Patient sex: F
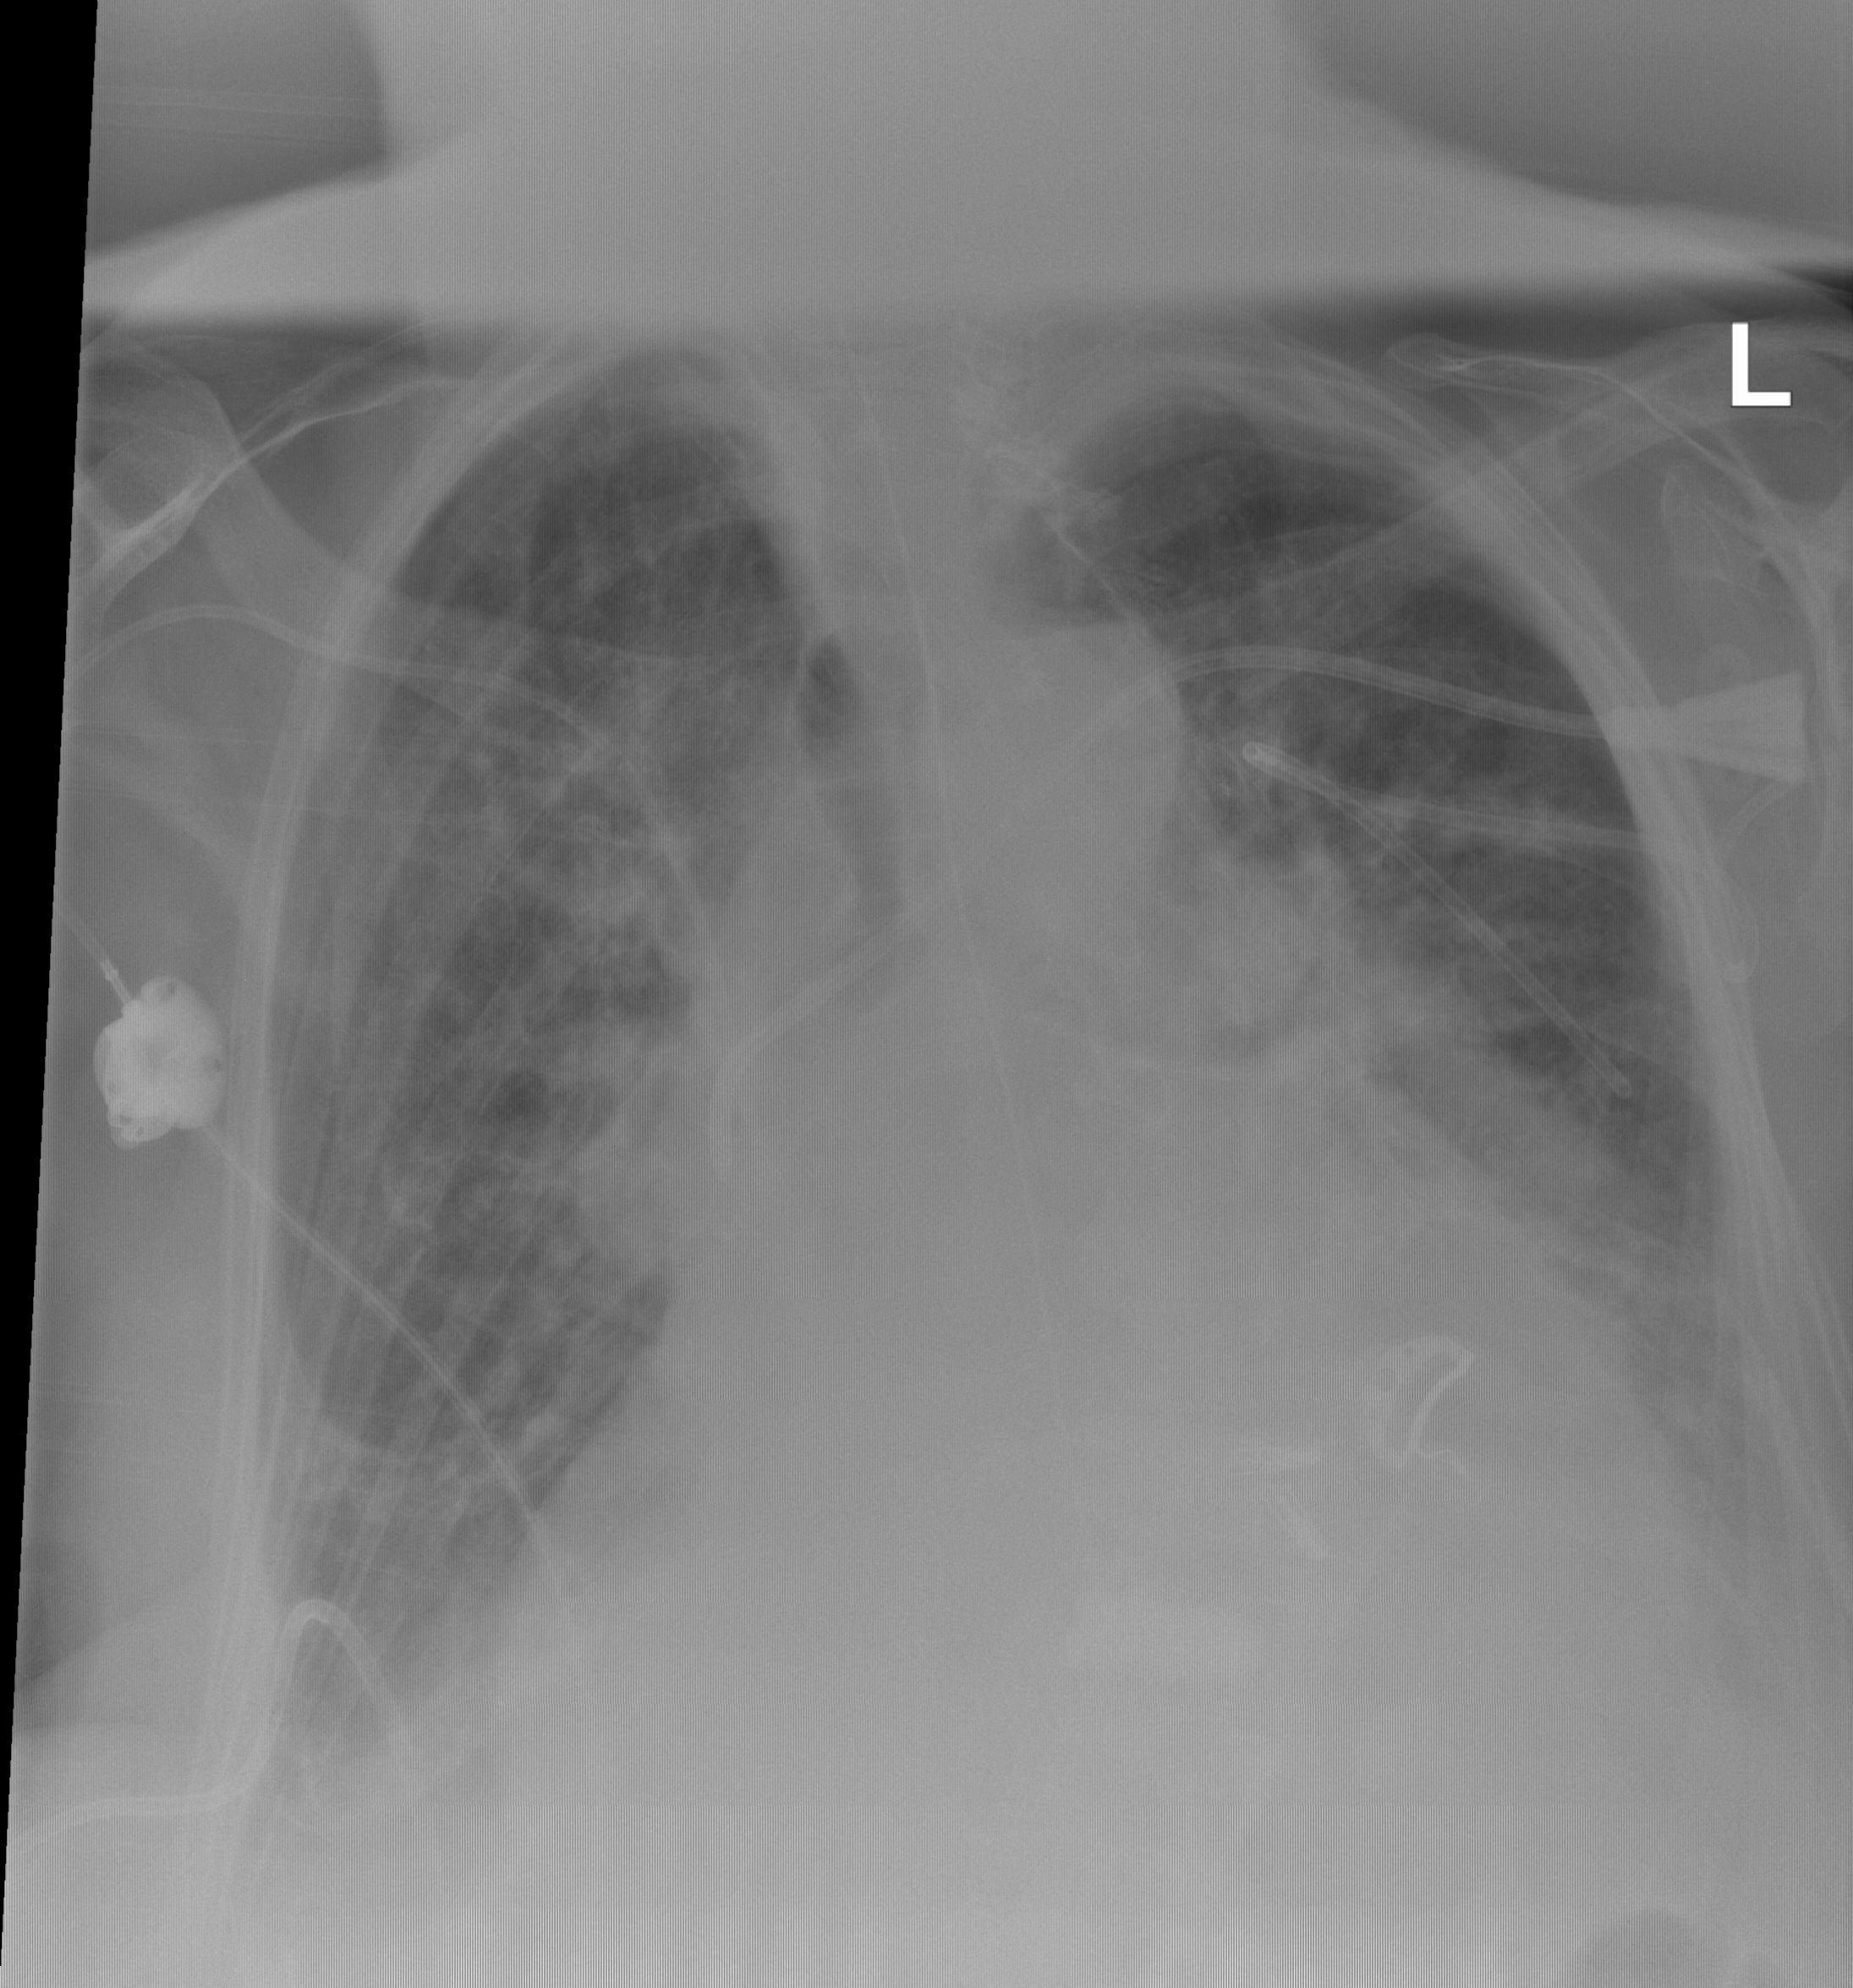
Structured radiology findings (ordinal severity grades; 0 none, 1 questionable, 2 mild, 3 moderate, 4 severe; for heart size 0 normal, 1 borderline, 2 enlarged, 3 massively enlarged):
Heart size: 3
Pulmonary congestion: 2
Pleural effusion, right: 0
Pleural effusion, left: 2
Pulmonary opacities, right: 2
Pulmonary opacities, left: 2
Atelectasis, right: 2
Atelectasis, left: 0